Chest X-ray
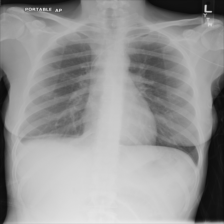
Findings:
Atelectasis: negative
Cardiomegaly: negative
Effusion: negative
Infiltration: negative
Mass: negative
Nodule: negative
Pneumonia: negative
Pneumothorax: negative
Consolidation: negative
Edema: negative
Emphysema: negative
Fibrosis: negative
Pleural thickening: negative
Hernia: negative